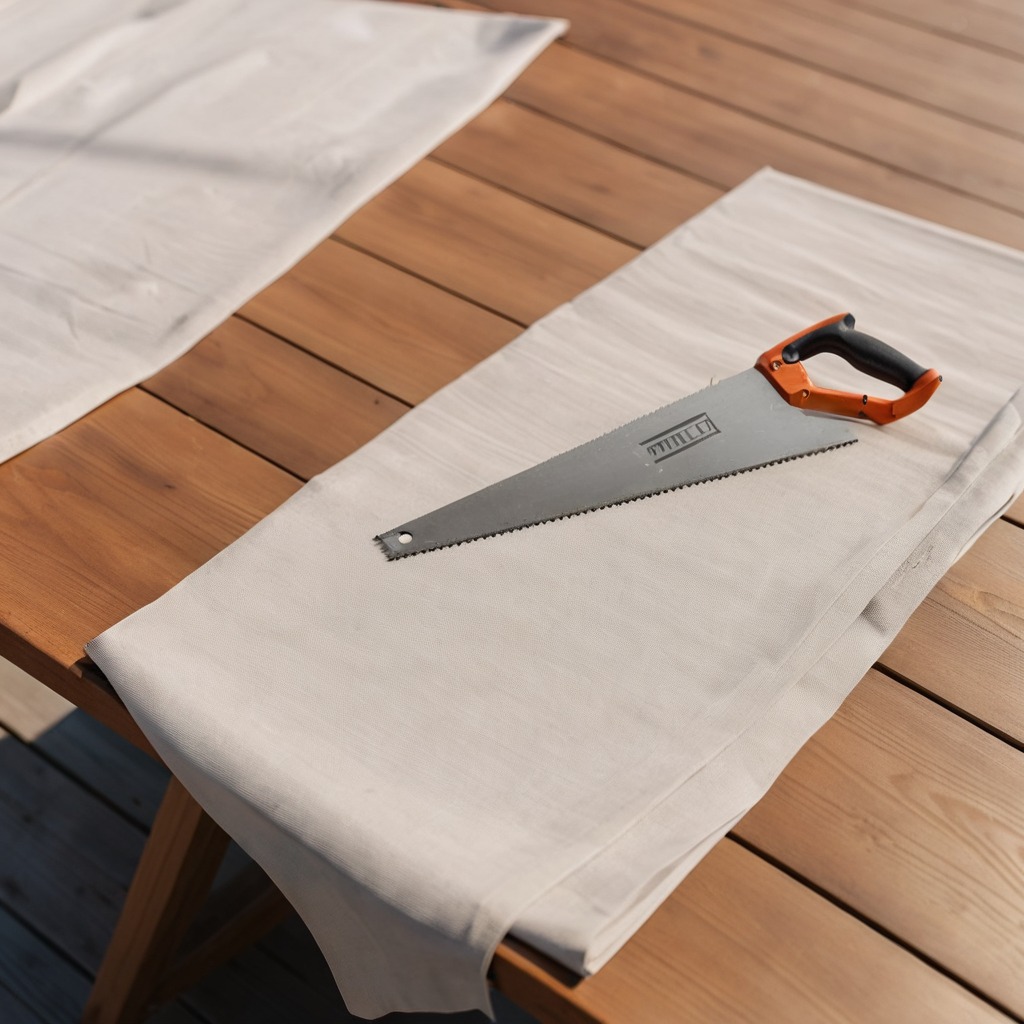
A metal saw lies on a wooden table in an outdoor workshop during daytime bright natural light soft shadows worn but beneath the cloth.